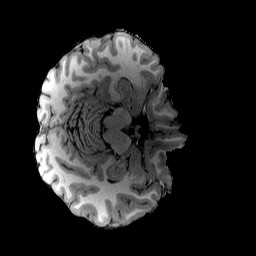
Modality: T1w
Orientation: axial
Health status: healthy